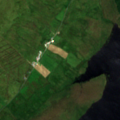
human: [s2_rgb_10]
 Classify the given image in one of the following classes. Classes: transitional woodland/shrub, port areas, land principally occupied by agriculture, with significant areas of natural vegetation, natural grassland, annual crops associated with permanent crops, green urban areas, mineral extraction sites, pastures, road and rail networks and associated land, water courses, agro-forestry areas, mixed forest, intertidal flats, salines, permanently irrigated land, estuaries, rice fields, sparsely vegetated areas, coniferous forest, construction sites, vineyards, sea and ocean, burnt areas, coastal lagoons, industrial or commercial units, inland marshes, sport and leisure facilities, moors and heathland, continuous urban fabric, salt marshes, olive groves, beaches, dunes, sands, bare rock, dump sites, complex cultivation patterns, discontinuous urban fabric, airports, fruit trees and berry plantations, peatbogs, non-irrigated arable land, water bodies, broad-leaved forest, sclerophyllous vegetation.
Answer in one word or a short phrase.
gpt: coniferous forest, peatbogs, water bodies